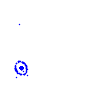
Particle: proton